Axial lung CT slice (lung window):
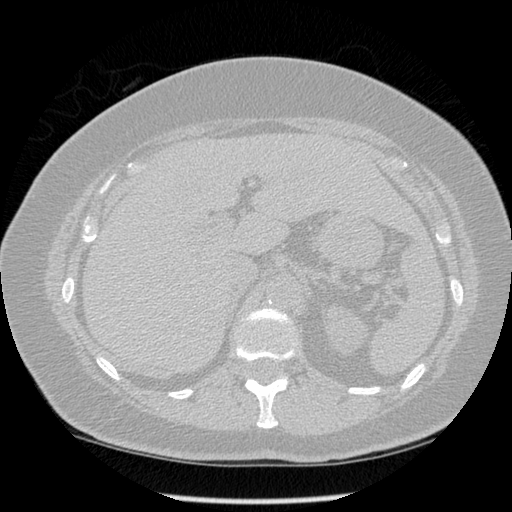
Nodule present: no